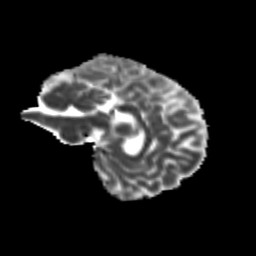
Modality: MD
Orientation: sagittal
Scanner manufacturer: siemens
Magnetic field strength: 3 T
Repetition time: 9.2 s
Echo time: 0.084 s